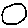
Label: circle